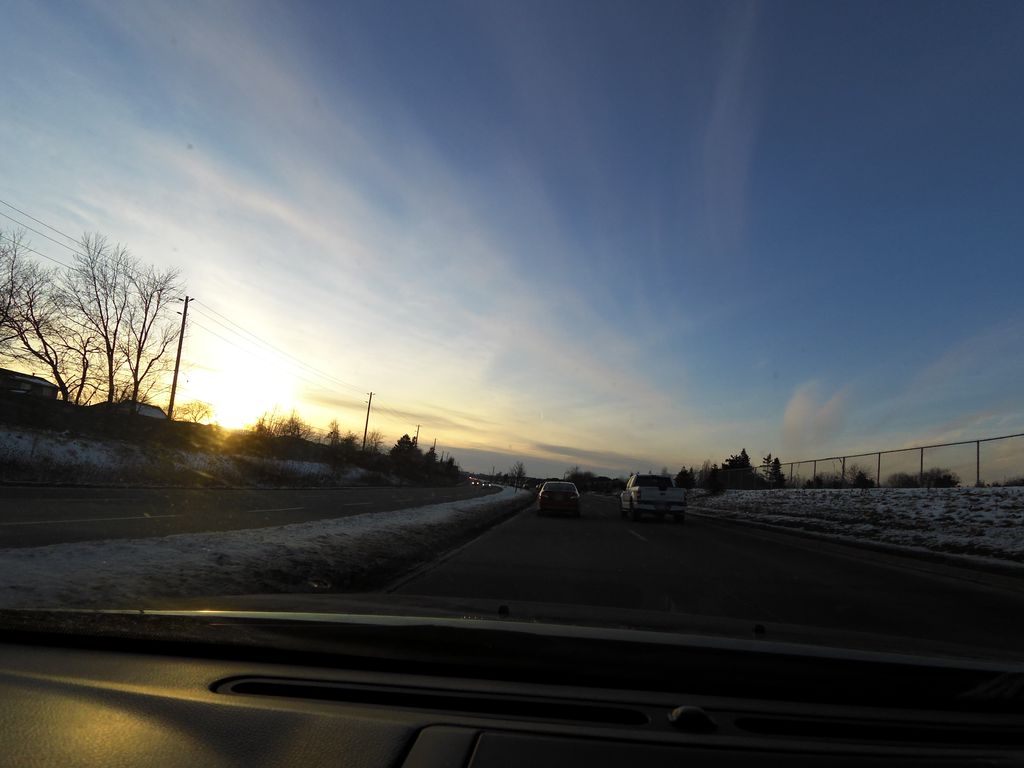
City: hamilton